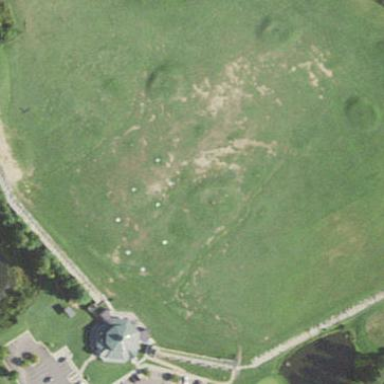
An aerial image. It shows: Driving range for golf on grass.